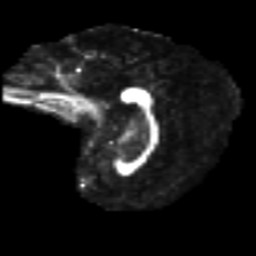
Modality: FA
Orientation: sagittal
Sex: male
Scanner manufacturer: ge
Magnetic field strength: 3 T
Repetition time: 7 s
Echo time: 0.08 s